Question: i have a four points. its draggable. at any point i click 'draw' button i want to show the angles. i tried but it will draw arc outside the shape sometimes. but i want to draw the arc inside the shape at any point.
for Example:

The above arc i want to draw inside the shape
'''
$(document).ready(function(){
var c=document.getElementById('canvas');
var ctx=c.getContext("2d");
var a1=parseInt($("#p1").css("left"))-5;
var a2=parseInt($("#p1").css("top"))-5;
var b1=parseInt($("#p2").css("left"))-5;
var b2=parseInt($("#p2").css("top"))-5;
var c1=parseInt($("#p3").css("left"))-5;
var c2=parseInt($("#p3").css("top"))-5;
var d1=parseInt($("#p4").css("left"))-5;
var d2=parseInt($("#p4").css("top"))-5;
ctx.beginPath();
ctx.moveTo(a1,a2)
ctx.lineTo(b1,b2)
ctx.lineTo(c1,c2)
ctx.lineTo(d1,d2)
ctx.lineTo(a1,a2)
ctx.fillStyle='#E6E0EC';
ctx.fill();
ctx.strokeStyle="#604A7B";
ctx.lineWidth="3"
ctx.stroke();
ctx.closePath();
$("#p1,#p2,#p3,#p4").draggable({
drag:function(){
a1=parseInt($("#p1").css("left"))-5;
a2=parseInt($("#p1").css("top"))-5;
b1=parseInt($("#p2").css("left"))-5;
b2=parseInt($("#p2").css("top"))-5;
c1=parseInt($("#p3").css("left"))-5;
c2=parseInt($("#p3").css("top"))-5;
d1=parseInt($("#p4").css("left"))-5;
d2=parseInt($("#p4").css("top"))-5;
ctx.clearRect(0,0,500,500);
ctx.beginPath();
ctx.moveTo(a1,a2)
ctx.lineTo(b1,b2)
ctx.lineTo(c1,c2)
ctx.lineTo(d1,d2)
ctx.lineTo(a1,a2)
ctx.fillStyle='#E6E0EC';
ctx.fill();
ctx.strokeStyle="#604A7B";
ctx.lineWidth="3"
ctx.stroke();
ctx.closePath();
}
});
$("#draw").click(function(){
var dx1 = a1 - b1;
var dy1 = a2 - b2;
var dx2 = c1 - b1;
var dy2 = c2 - b2;
var ax1 = Math.atan2(dy1, dx1);
var ax2 = Math.atan2(dy2, dx2);
var a = parseInt((ax2 - ax1) * 180 / Math.PI + 360) % 360;
ctx.save();
ctx.beginPath();
ctx.moveTo(b1, b2);
ctx.arc(b1, b2, 20, ax1, ax2);
ctx.closePath();
ctx.fillStyle = "red";
ctx.globalAlpha = 0.25;
ctx.fill();
ctx.restore();
ctx.fillStyle = "black";
ctx.fillText(a, b1 + 15, b2);
});
});
'''
please lookout the fiddle:<URL>
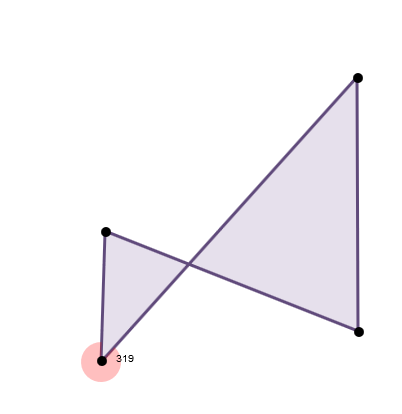
Answer: You can determine if the angle is drawn on the outside by using an angle mid-way on the resulting arc. For simplicity you can do something like this:
'''
/// detect if arc is inside or outside polygon:
var aa = ax1 + 0.25; /// for demo, replace with more accurate math
var x = b1 + 10 * Math.cos(aa); /// some radius
var y = b2 + 10 * Math.sin(aa);
/// test point
var isInside = ctx.isPointInPath(x, y);
'''
The value from 'isInside' will be either true or false and we can use that directly with the arc method as the last argument which is the anti-clockwise flag:
'''
ctx.arc(b1, b2, 20, ax1, ax2, !isInside);
'''
<URL>
Notes:
The "angle detection" above is very simplified and won't work on steep angles.
Therefor you need to replace it with something that calculates the average between the two angles so you use that mid-way angle as basis for testing the points (or find a value that just barely makes it on the inside/outside).
The radius may also need adjustment if the rectangle section gets very tiny. Point being (no pun intended) that you need to do a test to see if you are inside or outside the polygon.